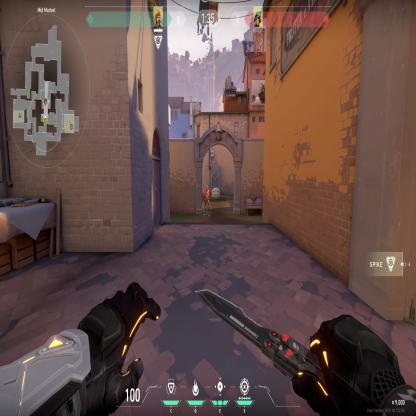
Label: enemy